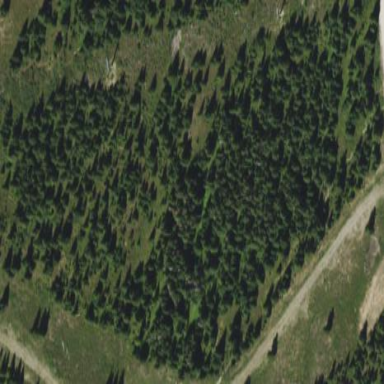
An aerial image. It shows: Evergreen woodland with needle-leaved trees.